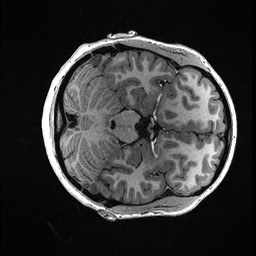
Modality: T1w
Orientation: axial
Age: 28
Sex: female
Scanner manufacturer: ge
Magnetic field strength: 3 T
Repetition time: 0.00668 s
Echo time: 0.00294 s